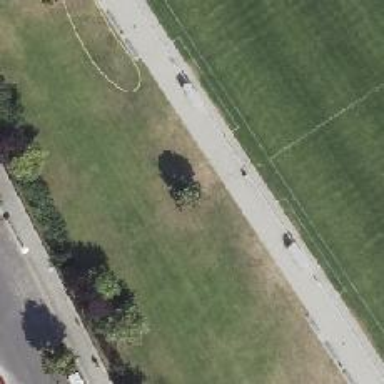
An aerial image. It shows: Broadleaved tree in park.